Question: I'm creating a sidebar menu and I encounter this overlap border problem.

HTML & CSS:
'''
SCSS:
ul {
list-style: none;
width: 300px;
margin: 0;
padding: 0;
background: #F9F9F9;
li {
position: relative;
width: 300px;
border-top: 1px solid transparent;
border-bottom: 1px solid transparent;
border-left: 1px solid transparent;
a {
display: block;
padding: 5px;
}
span {
display: none;
position: absolute;
z-index: 1;
top: 0;
right: 0;
}
&:last-child {
border-bottom: 1px solid transparent;
}
&:hover {
border-top: 1px solid #DDD;
border-bottom: 1px solid #DDD;
border-left: 1px solid red;
span {
display: block;
background: red;
}
}
&.active {
border-top: 1px solid #DDD;
border-bottom: 1px solid #DDD;
background: #FFF;
}
}
}
'''
'''
HTML:
<ul>
<li><a href="#">list one</a> <span><a href="http://www.google.com" target="_blank">hidden</a></span>
</li>
<li class="active"><a href="#">list two</a>
</li>
<li><a href="#">list three</a>
</li>
<li><a href="#">list four</a>
</li>
<li><a href="#">list five</a>
</li>
</ul>
'''
JSFiddle:
<URL>
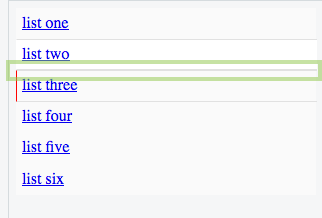
Answer: ul > li{ margin:-1px }